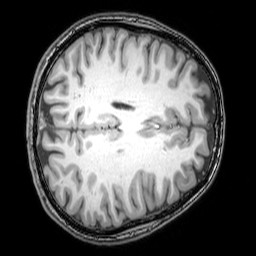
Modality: T1w
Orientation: axial
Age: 23
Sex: female
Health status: healthy
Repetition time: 0.081 s
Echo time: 0.037 s